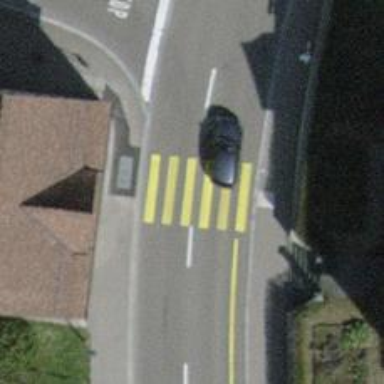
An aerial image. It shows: Zebra crossing on the road.